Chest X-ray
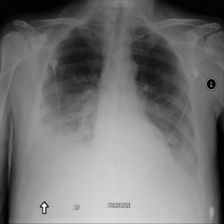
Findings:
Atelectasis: negative
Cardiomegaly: negative
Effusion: positive
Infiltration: negative
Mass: negative
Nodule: negative
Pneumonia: negative
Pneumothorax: negative
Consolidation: negative
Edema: negative
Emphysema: negative
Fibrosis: negative
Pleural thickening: negative
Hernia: negative